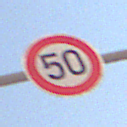
Verkehrszeichen: Geschwindigkeit50
Umgebung: Outdoor, Suburban
Tageszeit: MorningAfternoon
Wetter: Clear
Licht: Natural
Jahreszeit: NotSpecified
Kontrast: HighContrast